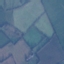
Land use / land cover class: Pasture